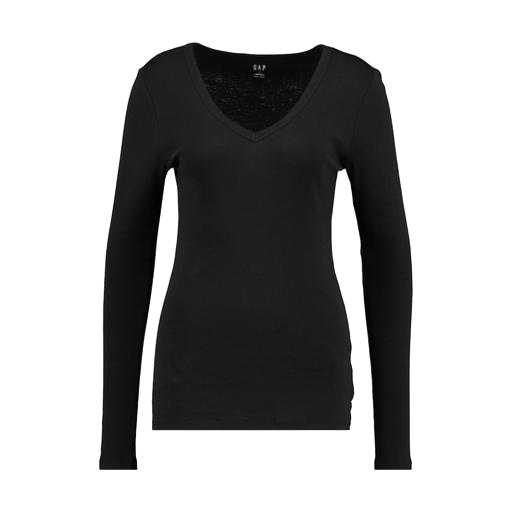
black tall fitted v neck long sleeve t-shirt slub, black v-neck t-shirt only macy, black women's long sleeve t-shirt, white background